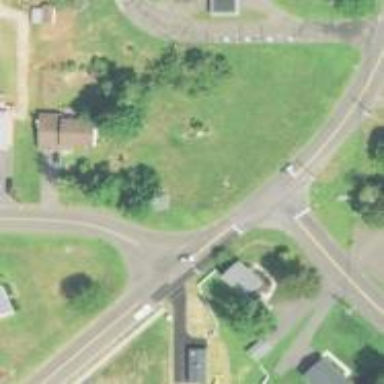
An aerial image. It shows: Stop road.